Current action and preconditions to check: path_clear

Your task: For each precondition in the list above, predict whether it will hold at this action.

Consider the current scene as observed from the mobile robot's camera, and analyze the predicted future states of all dynamic agents (e.g., people, animals, vehicles, or any moving entities) within the NEXT SECOND.

IMPORTANT: Only answer "very likely" if you are absolutely certain—based on strong, clear evidence—that a dynamic agent will violate the precondition in the predicted future state. Do NOT answer "very likely" for unlikely, ambiguous, or low-probability risks.

Ask yourself for each precondition: Is there a high probability, with clear and convincing evidence, that the predicted future states of any dynamic agent will interfere with the predicted future state of the currently executing action within the NEXT SECOND, causing that precondition to fail?

Assess the risk level based on these predictions. Use "likely" or "very likely" if motions create a clear risk of interference.

Use "neutral" or "improbable" if agents are nearby but their predicted paths are clearly diverging or non-conflicting.

Failure Risk Categories: "very improbable", "improbable", "neutral", "likely", "very likely"

Answer Format: Output ONLY the probability_of_failure value from these categories: "very improbable", "improbable", "neutral", "likely", "very likely"

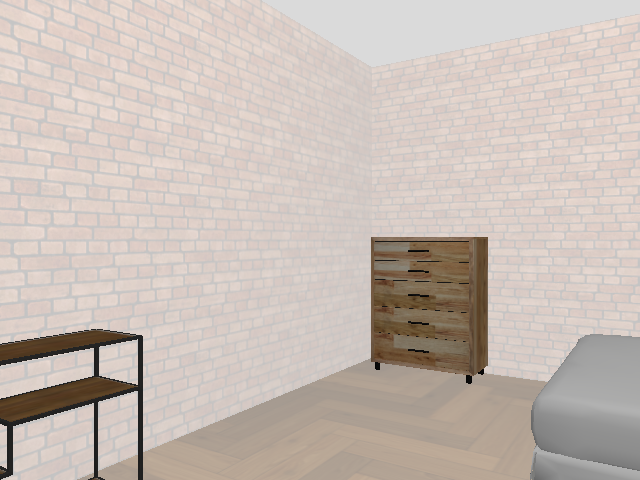

Answer: very improbable